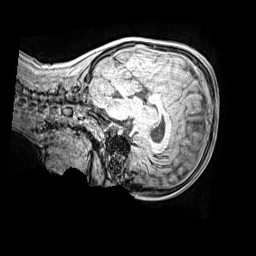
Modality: MP2RAGE
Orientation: sagittal
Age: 10
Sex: male
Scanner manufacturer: siemens
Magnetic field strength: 3 T
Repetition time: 4 s
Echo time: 0.00299 s